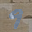
Label: 9